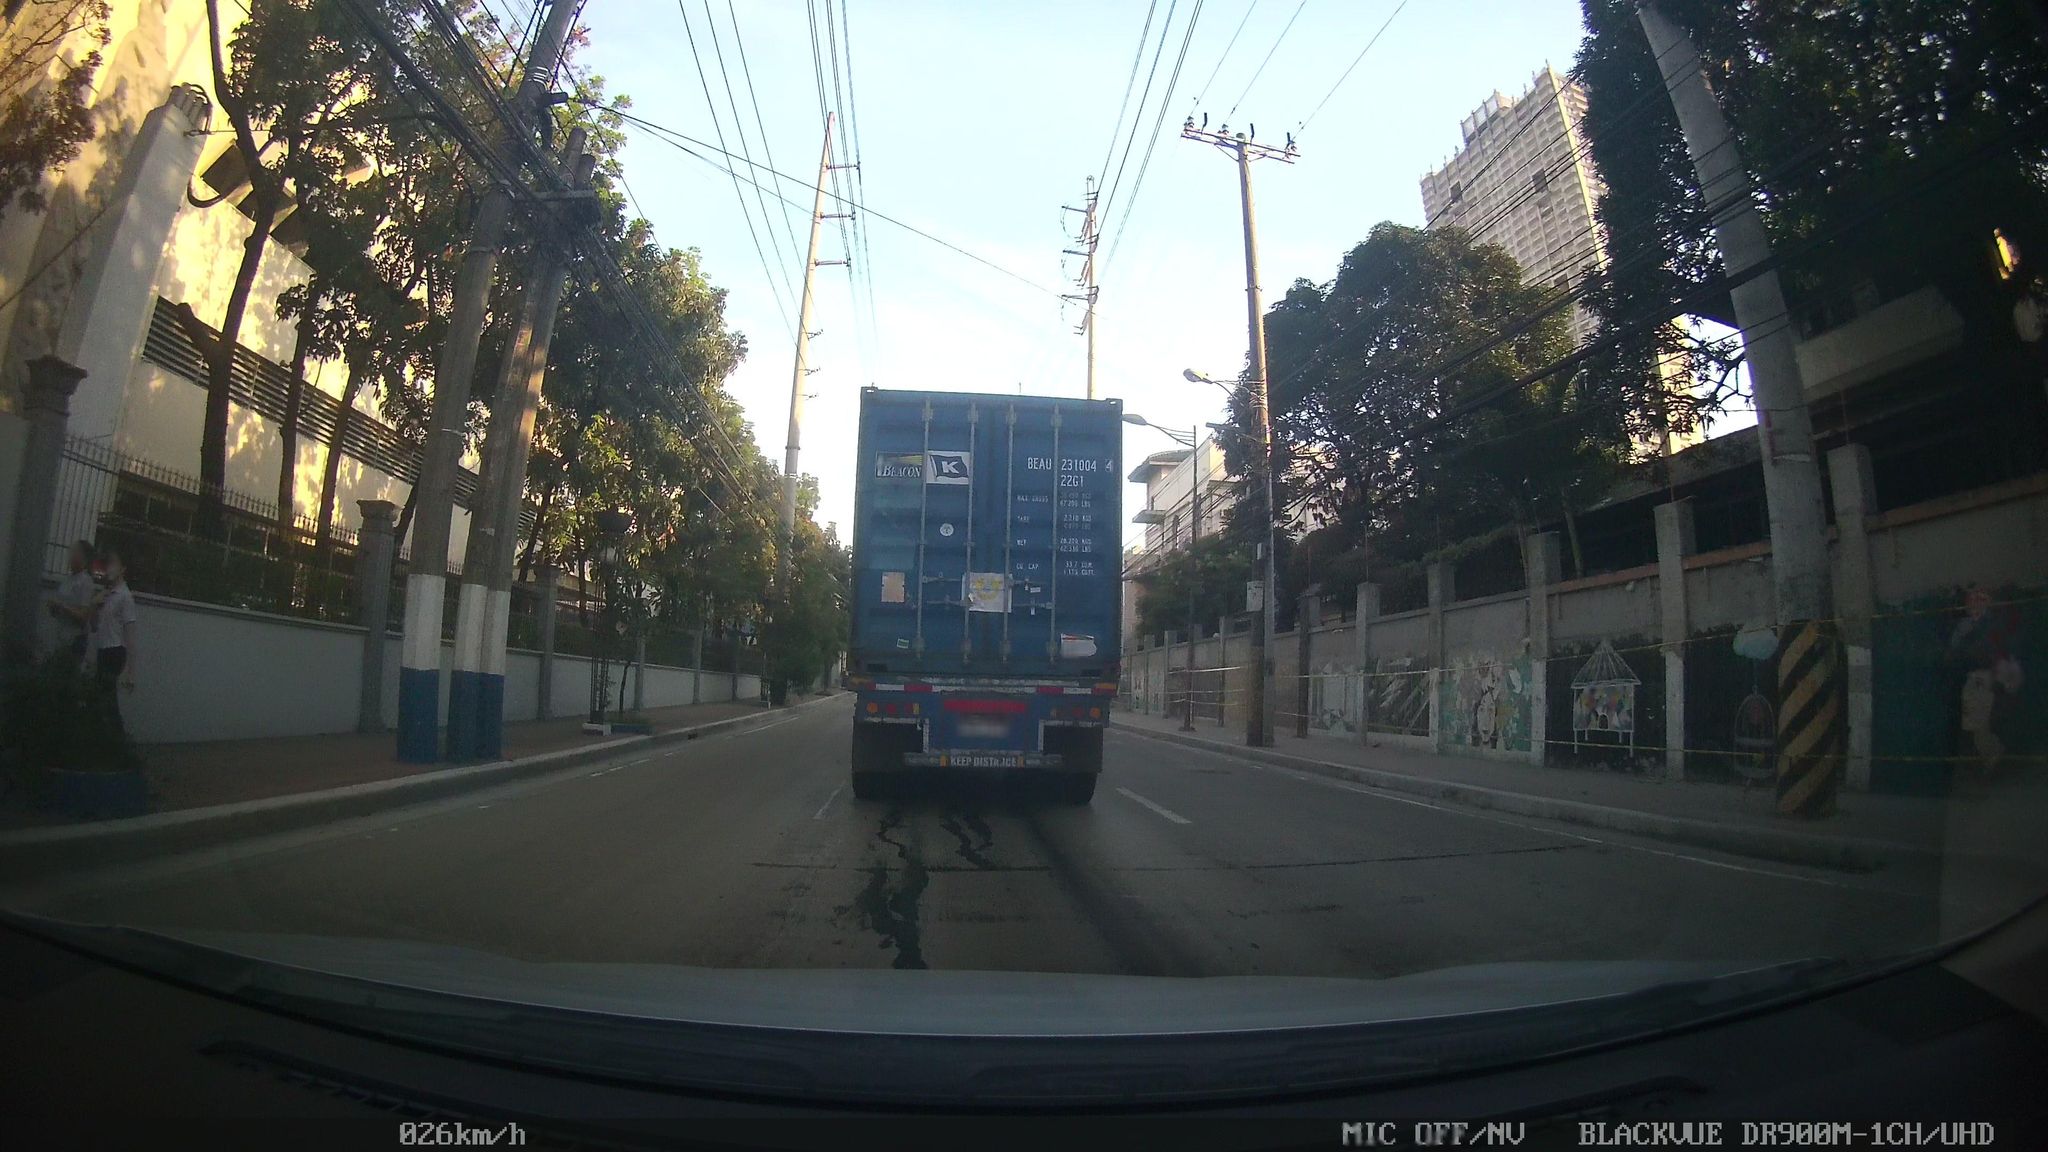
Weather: clear
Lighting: day
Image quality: good
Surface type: driving surface
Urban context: urban centre
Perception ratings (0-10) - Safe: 4.11, Lively: 3.02, Beautiful: 1.11, Boring: 3.05, Depressing: 4.85, Wealthy: 0.54